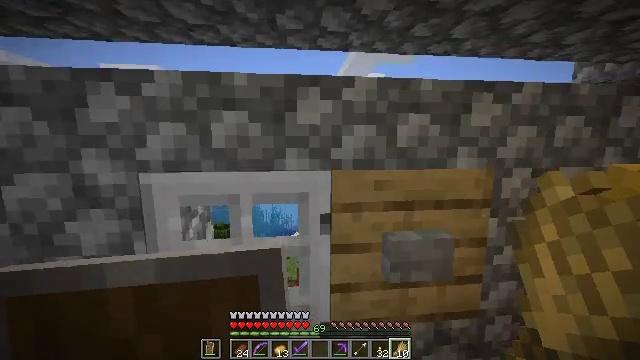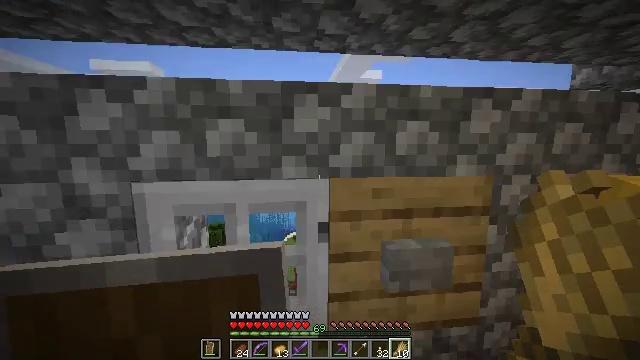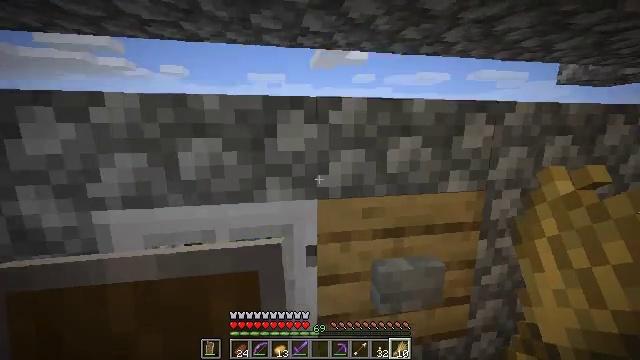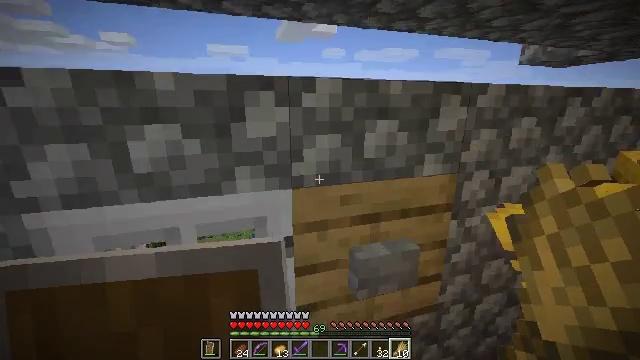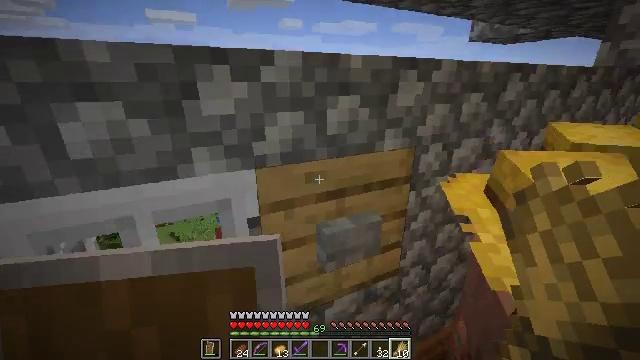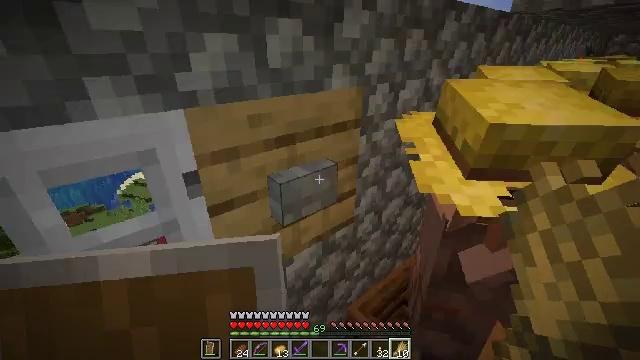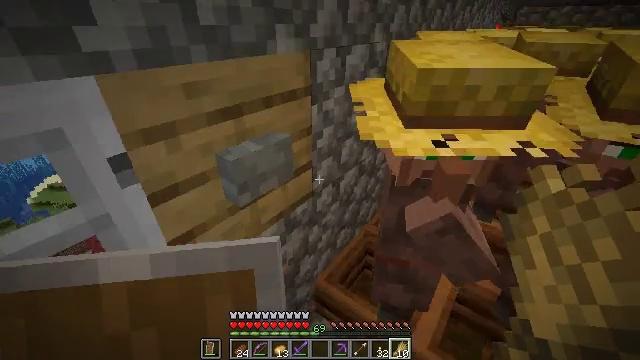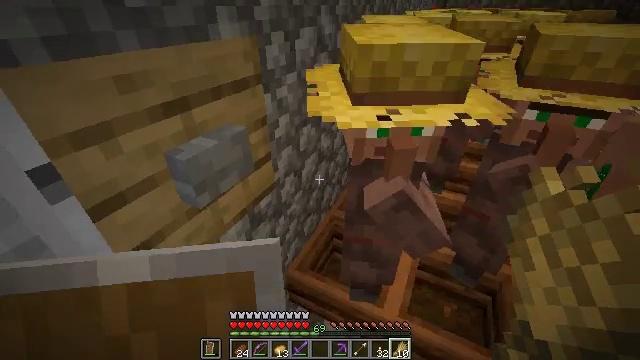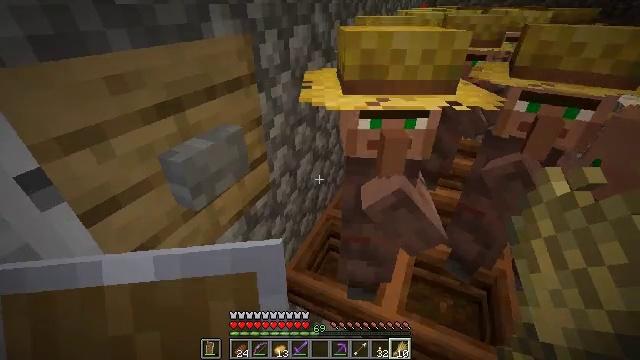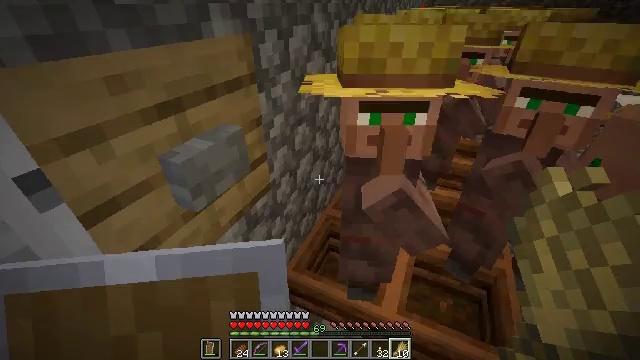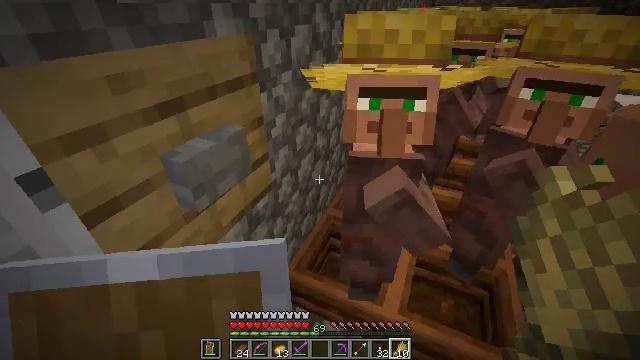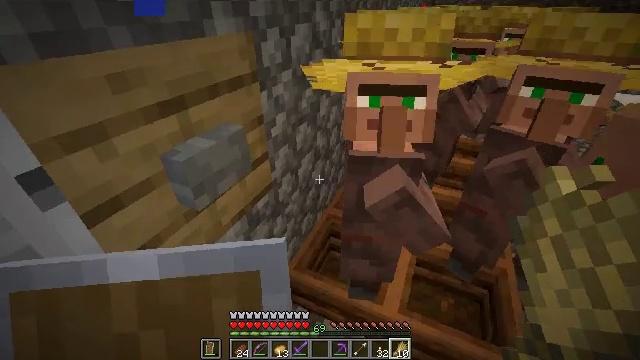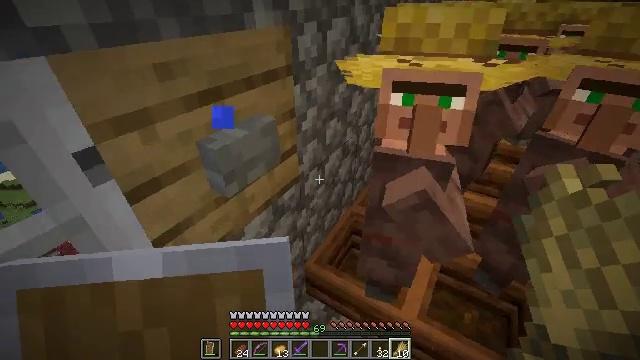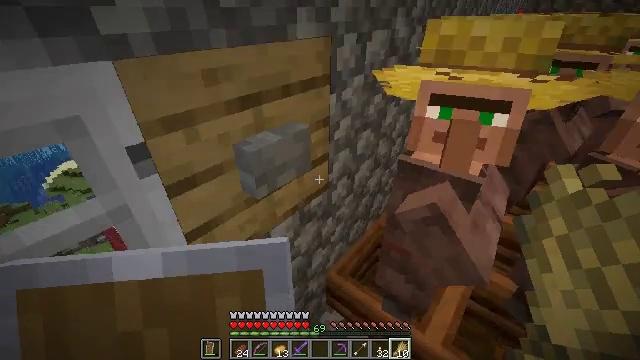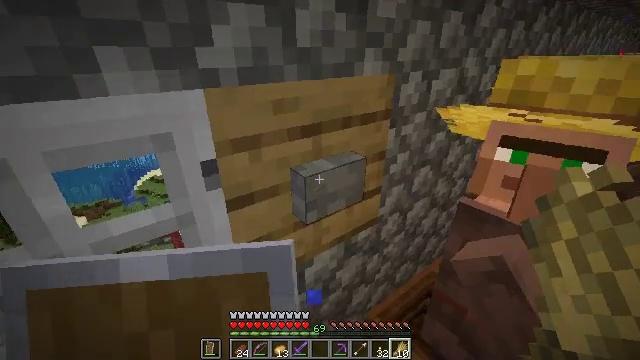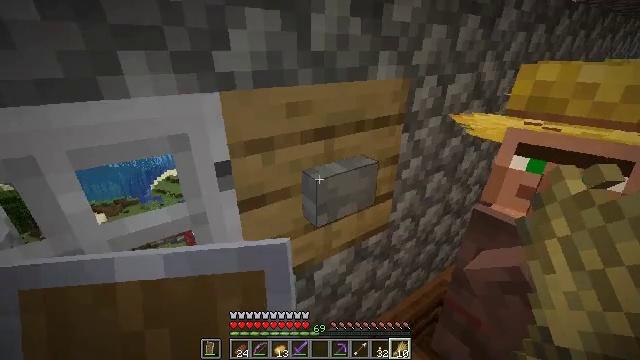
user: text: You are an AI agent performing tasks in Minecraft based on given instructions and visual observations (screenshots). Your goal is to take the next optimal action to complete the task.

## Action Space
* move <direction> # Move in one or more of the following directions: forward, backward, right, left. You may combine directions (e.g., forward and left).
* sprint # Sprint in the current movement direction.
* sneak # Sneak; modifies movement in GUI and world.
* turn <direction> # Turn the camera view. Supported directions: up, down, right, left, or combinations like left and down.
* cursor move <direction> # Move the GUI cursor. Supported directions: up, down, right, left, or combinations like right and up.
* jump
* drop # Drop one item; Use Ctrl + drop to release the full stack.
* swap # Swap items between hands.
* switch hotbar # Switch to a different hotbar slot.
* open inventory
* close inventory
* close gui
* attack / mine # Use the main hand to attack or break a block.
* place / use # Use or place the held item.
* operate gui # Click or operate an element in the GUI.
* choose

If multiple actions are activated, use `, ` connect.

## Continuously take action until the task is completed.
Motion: motion action
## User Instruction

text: Make an enchanted book with the help of the enchanting table.
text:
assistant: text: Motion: move forward
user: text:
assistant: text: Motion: move forward, turn right and down
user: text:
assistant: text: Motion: turn right and down
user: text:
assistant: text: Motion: turn right and down
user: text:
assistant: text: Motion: turn right and down
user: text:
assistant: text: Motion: turn right and down
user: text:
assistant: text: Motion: turn right and down
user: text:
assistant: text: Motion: turn right
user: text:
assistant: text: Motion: no_op
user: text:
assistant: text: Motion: no_op
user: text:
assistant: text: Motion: no_op
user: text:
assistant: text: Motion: turn left
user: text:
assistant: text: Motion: turn left and up
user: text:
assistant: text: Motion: turn left and up
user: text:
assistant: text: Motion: turn left
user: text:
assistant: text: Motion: no_op
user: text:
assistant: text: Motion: no_op
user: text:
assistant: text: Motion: turn right
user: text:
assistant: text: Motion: turn right
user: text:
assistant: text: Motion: no_op
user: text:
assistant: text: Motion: move forward and move left, turn right and down
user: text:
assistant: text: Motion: move forward and move left, turn right and down
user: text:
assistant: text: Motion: move forward and move left, turn right and down
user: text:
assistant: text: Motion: turn right
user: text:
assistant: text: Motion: turn right and down
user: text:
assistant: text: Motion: turn right and down
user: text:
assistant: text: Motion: turn right and down
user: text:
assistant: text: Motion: turn right
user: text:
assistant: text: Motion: turn right and down
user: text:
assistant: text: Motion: turn right